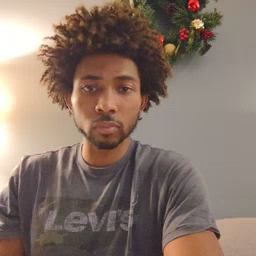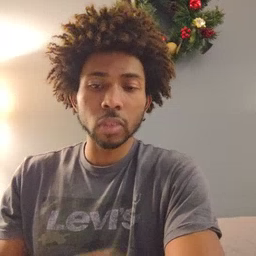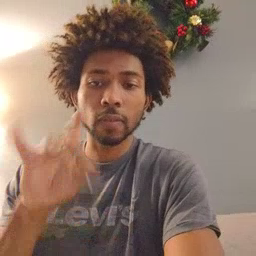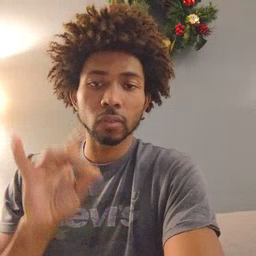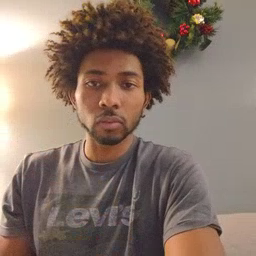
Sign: find